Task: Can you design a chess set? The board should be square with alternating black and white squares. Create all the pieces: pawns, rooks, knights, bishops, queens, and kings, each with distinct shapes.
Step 4539:
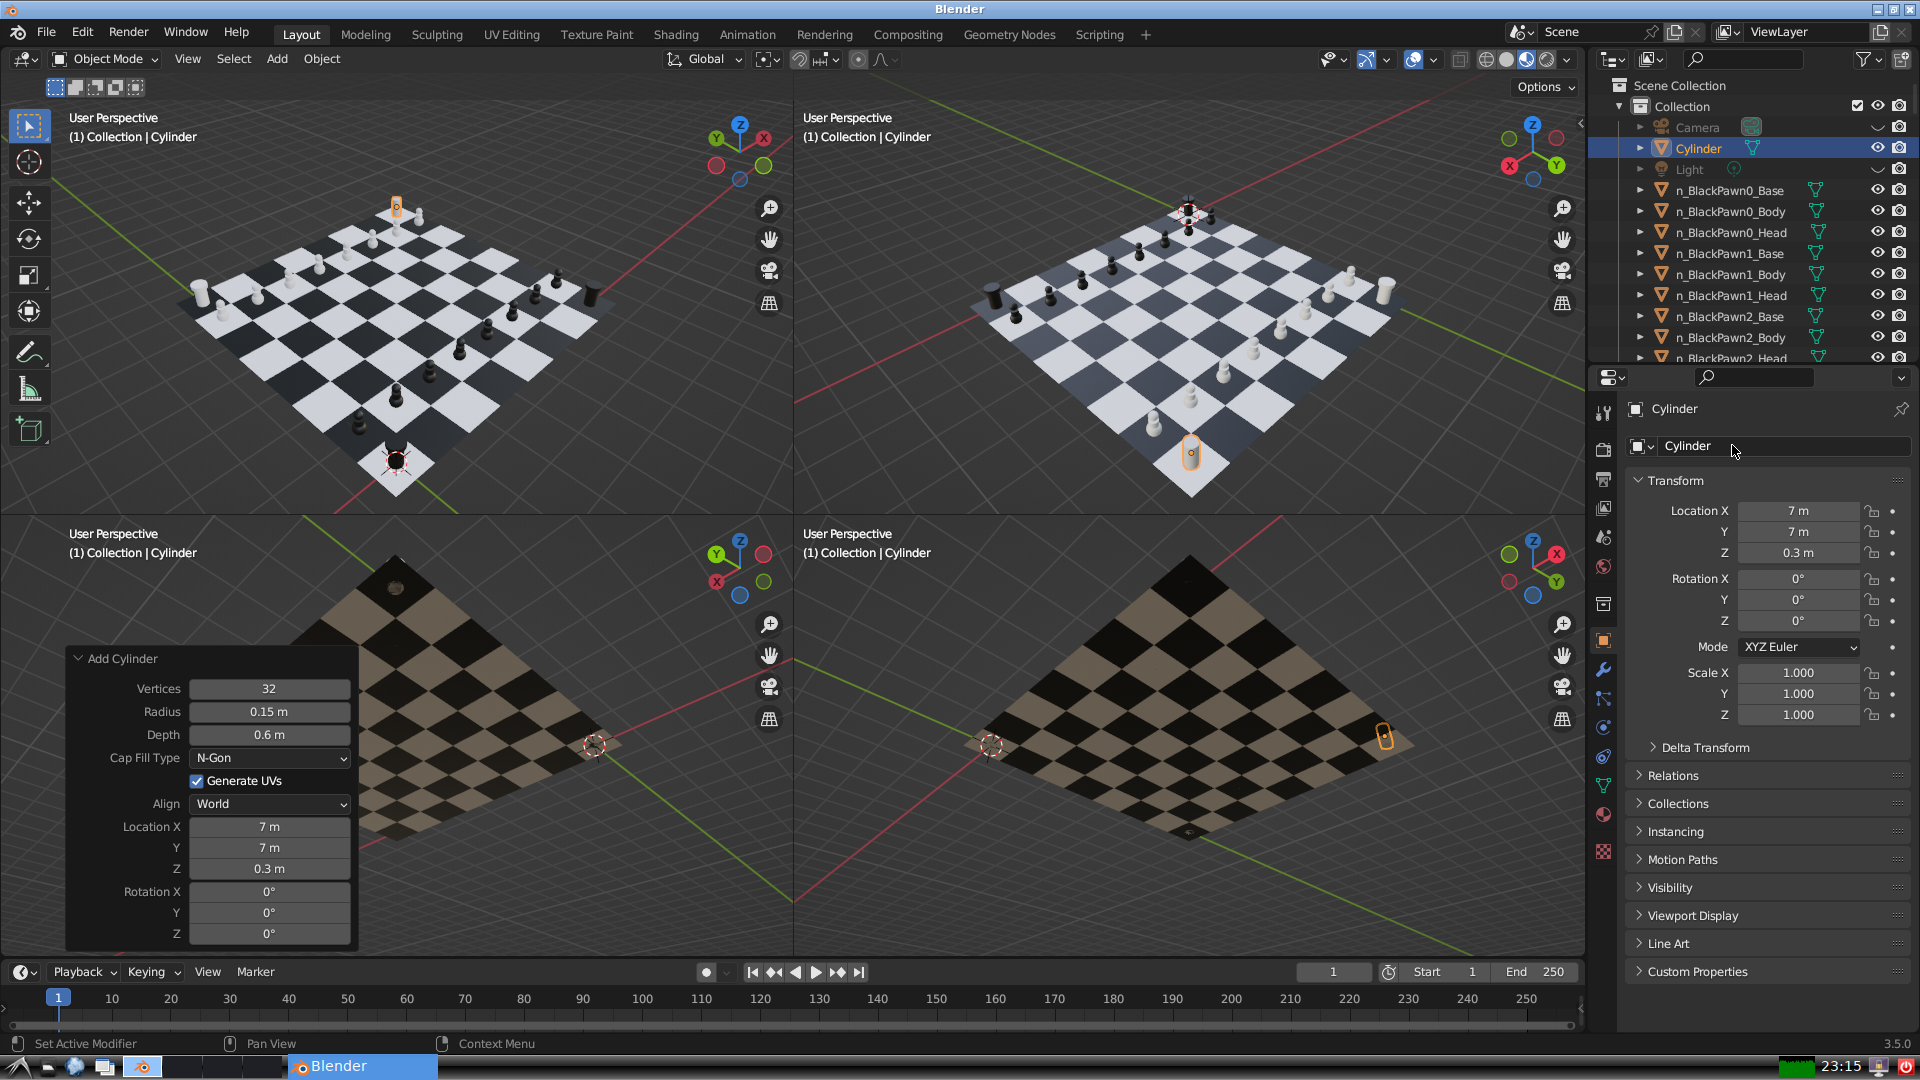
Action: click: no